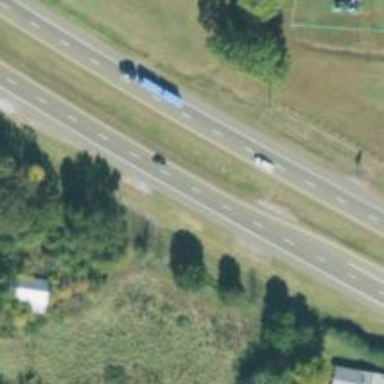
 surfaced with asphalt. It is classified as trunk highway."